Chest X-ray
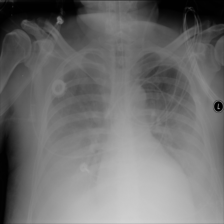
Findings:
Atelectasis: negative
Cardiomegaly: negative
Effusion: positive
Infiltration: negative
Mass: negative
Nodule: negative
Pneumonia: negative
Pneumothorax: negative
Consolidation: negative
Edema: negative
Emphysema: negative
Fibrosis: negative
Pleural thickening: negative
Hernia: negative